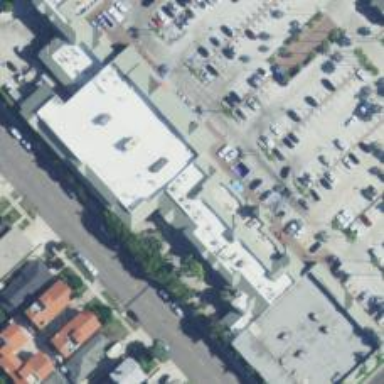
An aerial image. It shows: Fitness centre on leisure land.